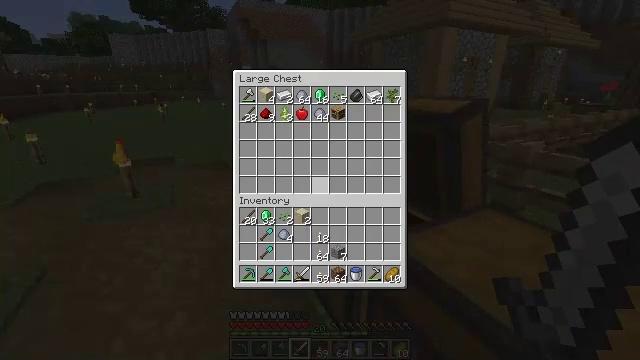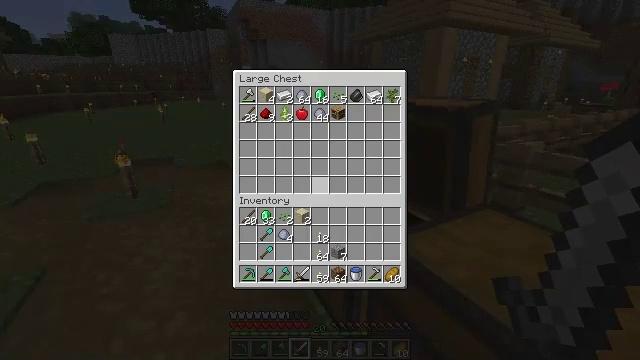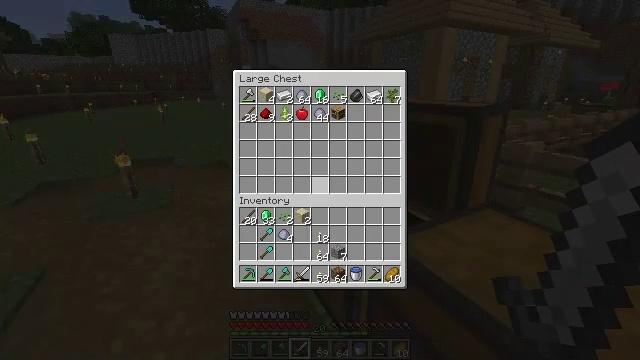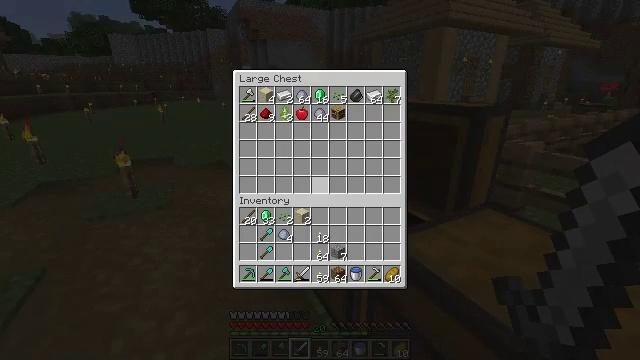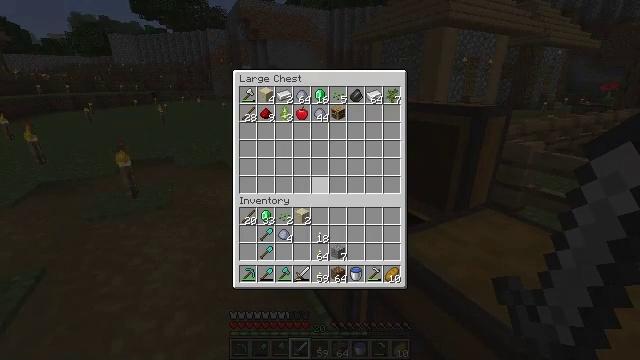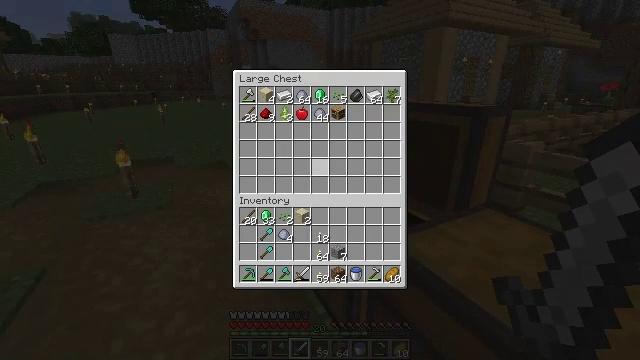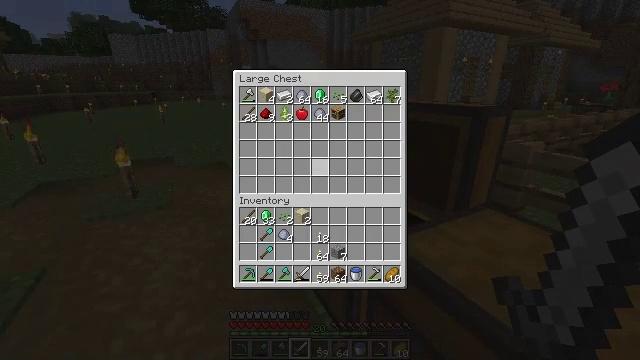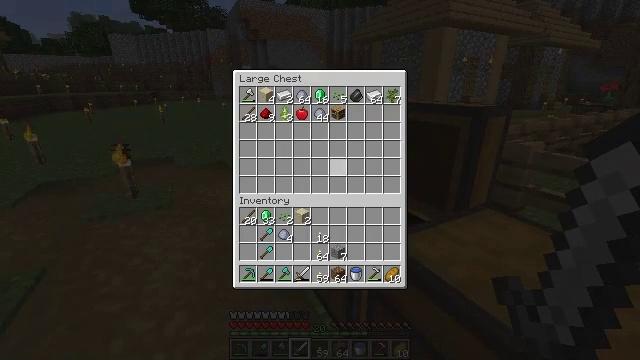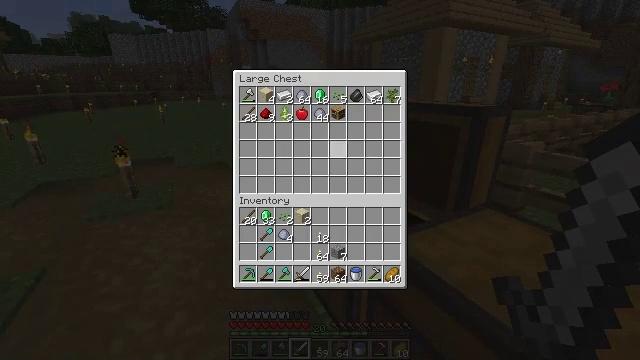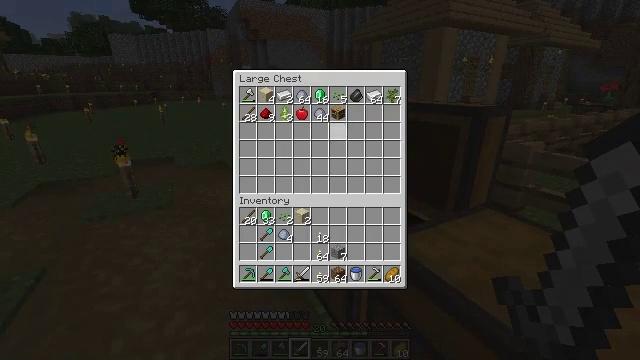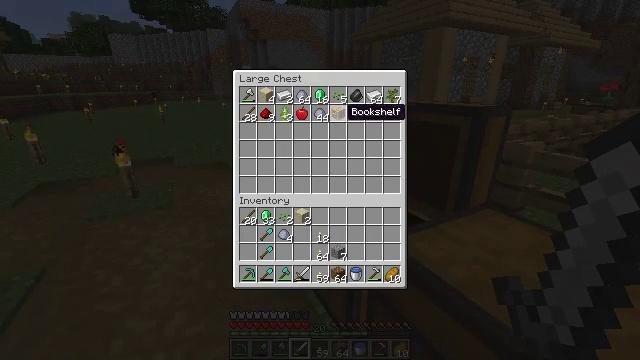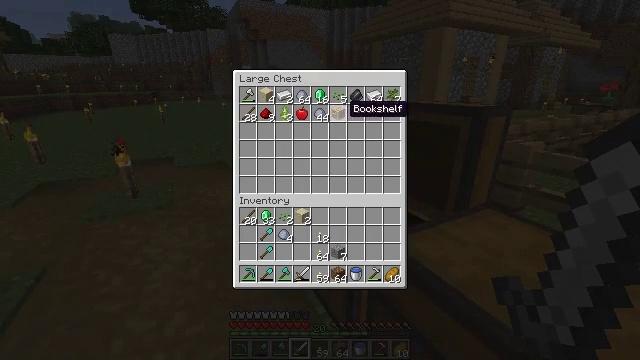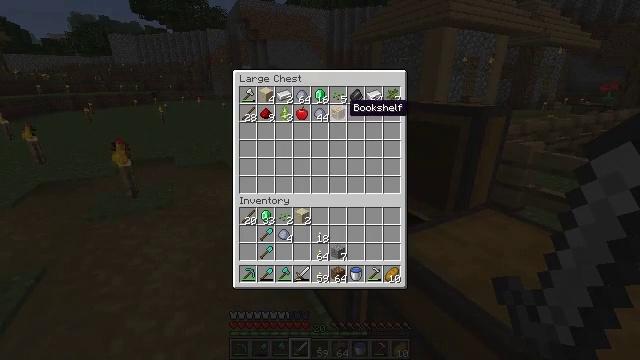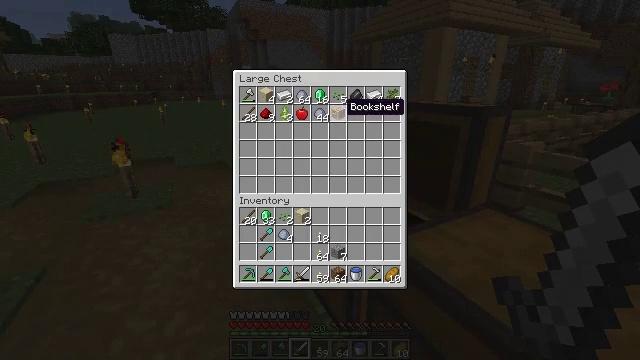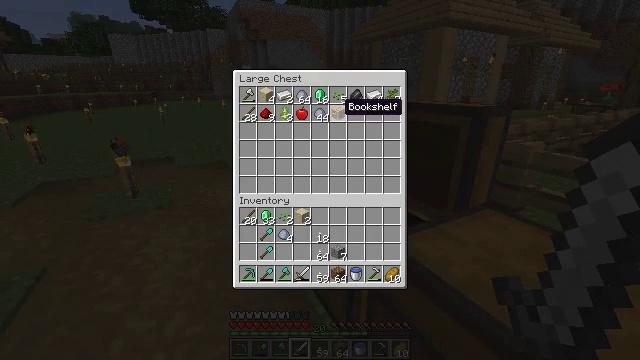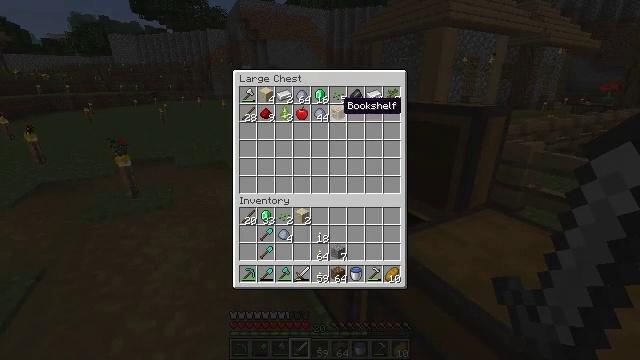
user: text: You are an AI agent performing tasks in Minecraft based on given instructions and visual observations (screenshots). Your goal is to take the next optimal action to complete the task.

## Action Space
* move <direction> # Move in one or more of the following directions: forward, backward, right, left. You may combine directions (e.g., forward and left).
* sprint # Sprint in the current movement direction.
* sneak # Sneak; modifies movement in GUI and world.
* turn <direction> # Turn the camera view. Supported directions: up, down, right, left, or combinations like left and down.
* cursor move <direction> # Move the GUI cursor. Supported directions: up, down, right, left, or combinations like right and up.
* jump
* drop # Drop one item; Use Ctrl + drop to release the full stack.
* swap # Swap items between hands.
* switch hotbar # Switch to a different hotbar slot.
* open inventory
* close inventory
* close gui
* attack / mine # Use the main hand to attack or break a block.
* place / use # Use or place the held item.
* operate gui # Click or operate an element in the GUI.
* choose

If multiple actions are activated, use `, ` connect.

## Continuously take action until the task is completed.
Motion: motion action
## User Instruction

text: Place wooden slabs and a bookshelf in the crafting table to make the lectern.
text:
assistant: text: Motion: no_op
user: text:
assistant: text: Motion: no_op
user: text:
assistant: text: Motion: no_op
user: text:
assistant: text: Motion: no_op
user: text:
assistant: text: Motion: no_op
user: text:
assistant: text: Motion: no_op
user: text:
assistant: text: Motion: cursor move up
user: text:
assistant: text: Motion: cursor move up
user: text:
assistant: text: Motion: cursor move up
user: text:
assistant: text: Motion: cursor move up
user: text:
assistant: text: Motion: no_op
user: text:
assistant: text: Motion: no_op
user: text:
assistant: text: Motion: no_op
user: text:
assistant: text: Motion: no_op
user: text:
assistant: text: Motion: no_op
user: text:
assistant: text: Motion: no_op
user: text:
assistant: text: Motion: operate gui
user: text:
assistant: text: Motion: operate gui
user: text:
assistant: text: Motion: operate gui
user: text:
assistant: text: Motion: cursor move down
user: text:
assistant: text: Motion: cursor move down
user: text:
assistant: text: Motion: cursor move down
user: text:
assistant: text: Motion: cursor move down
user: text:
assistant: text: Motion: no_op
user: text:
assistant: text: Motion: operate gui
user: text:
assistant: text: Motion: operate gui
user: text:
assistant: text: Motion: operate gui
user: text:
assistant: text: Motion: no_op
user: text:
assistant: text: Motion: no_op
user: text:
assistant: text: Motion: no_op